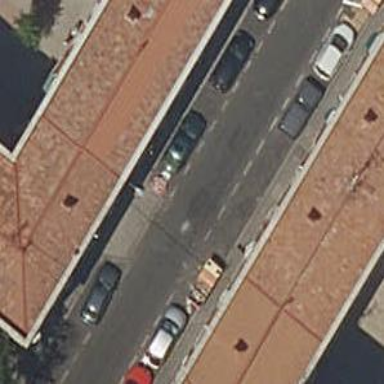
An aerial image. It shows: Pedestrian road.